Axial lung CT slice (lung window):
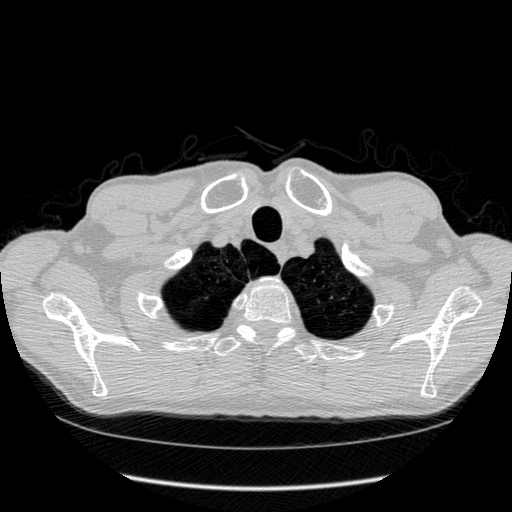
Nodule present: no